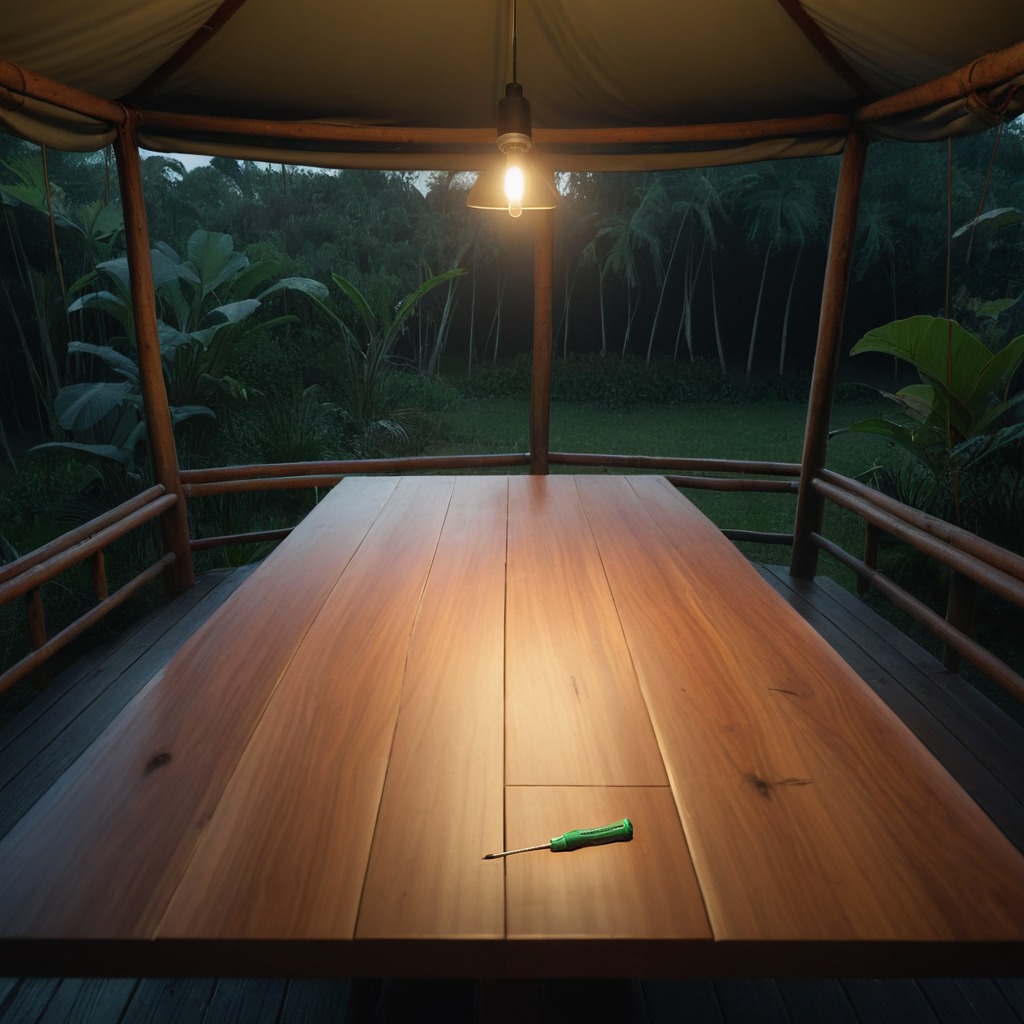
A screwdriver lying on a wooden table inside a jungle field workshop tent at night dim ambient light soft shadows worn but